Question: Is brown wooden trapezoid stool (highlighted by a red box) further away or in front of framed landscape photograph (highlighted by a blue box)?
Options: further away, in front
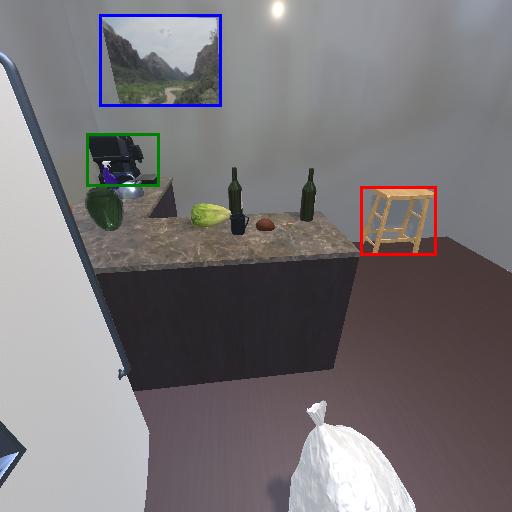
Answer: further away